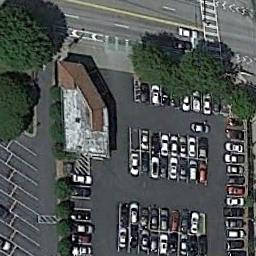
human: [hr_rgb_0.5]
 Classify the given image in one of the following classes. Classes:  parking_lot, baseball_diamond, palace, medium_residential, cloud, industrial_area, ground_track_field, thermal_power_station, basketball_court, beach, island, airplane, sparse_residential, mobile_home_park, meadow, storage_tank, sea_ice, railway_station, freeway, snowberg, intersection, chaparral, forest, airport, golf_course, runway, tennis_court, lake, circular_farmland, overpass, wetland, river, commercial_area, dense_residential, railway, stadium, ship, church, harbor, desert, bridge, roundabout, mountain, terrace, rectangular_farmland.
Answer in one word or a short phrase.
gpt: parking_lot